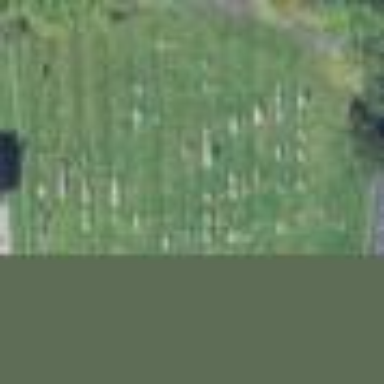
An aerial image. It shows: Cemetery.